Question: I'm currently using subversion and tourtiseSVN.
I am looking to revamp the way my web development team works. We work on inhouse developments for inhouse websites. We don't outsource. We would like to increase the number of team members working on an individual development on a particular product. At the moment, our setup only allows 1 member to work on a development at any one time. This is because we lack a 'staging' area before commiting to the source repository which eventually is added to production.
I have included a diagram below to demonstrate what I would like to achieve. First, some desciptions:
Dev Env X - This is where each invidual team member works. Its a complete copy of the repository which code which has yet to be commited to staging or production. You will notice we have some special ones which are for bug fixes which commit strait to production. This is nessary as there is no need for staging.
Development X - These are staging areas for a particular area. I would like to be able to allow more than 1 development to work on the same developemtn (ie: a new gallery module). I believe this model would allow 2 members to work on the same developement and files, the commit and test at a staging area. This will then be commited to the production repository when all is completed by the 2 team members
Production - this is the repository of the code that is used for the live produce.
This is for a web development team. I am asking if anyone can give tips on how to set this up, if subversion is the best or if there is a better repostitory out there (must allow self hosting on linux and have a way for windows machines to interface with it like toirtoiseSVN does). All development is done on a linux box which is accessed over a network by windows machines.

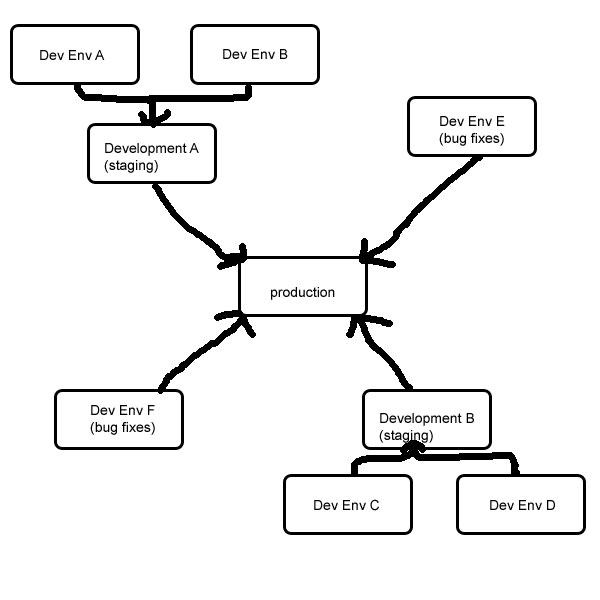
Answer: Use branches. "Development A", "Production" and "Development B" are particular branches. People that collaborate work on the same branch. Development branches that are ready get merged into the production branch.
The above should work regardless of the VCS you decide to use as long as branches are supported.
My suggestion is to move away from SVN, because handling branches with SVN is such a pain. My preference goes to git. If you switch to git, you will want to use branches for everything, because they are so useful and painless.